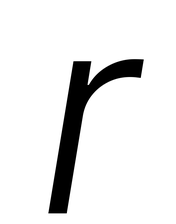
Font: Inter-Italic_Light_Italic